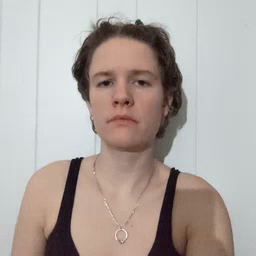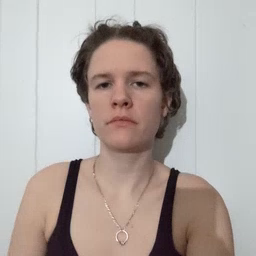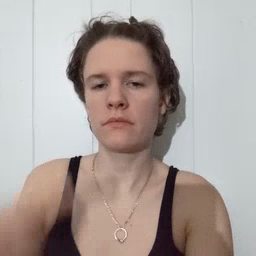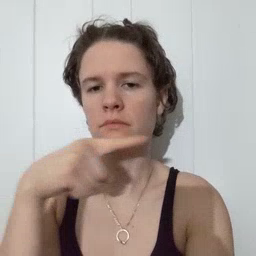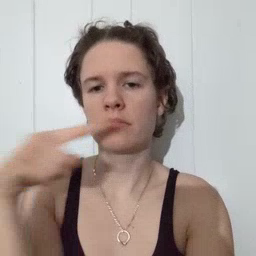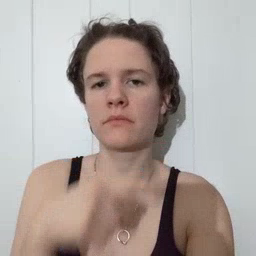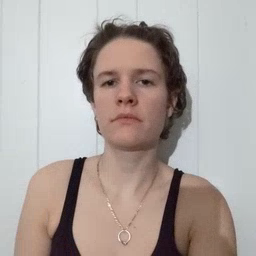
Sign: toothbrush